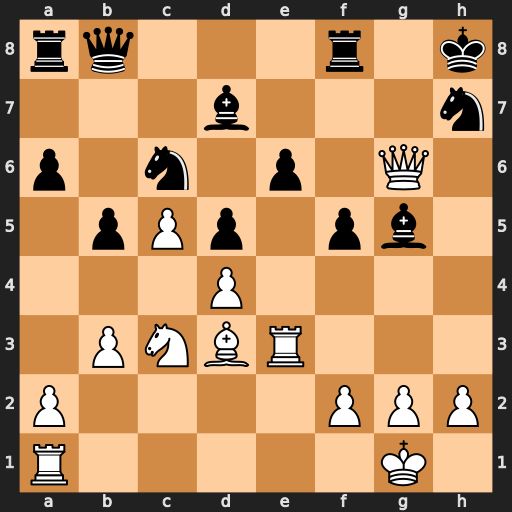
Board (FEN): rq3r1k/3b3n/p1n1p1Q1/1pPp1pb1/3P4/1PNBR3/P4PPP/R5K1
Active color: w
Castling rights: -
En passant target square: -
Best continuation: Rh3 Rf7 Qxf7 Qg8 Qxd7